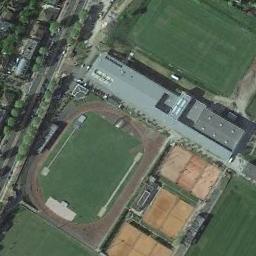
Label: ground_track_field